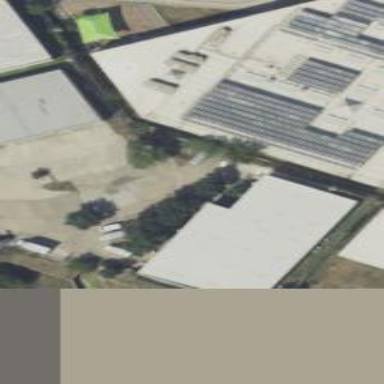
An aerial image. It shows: Wholesale shop within building.